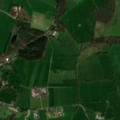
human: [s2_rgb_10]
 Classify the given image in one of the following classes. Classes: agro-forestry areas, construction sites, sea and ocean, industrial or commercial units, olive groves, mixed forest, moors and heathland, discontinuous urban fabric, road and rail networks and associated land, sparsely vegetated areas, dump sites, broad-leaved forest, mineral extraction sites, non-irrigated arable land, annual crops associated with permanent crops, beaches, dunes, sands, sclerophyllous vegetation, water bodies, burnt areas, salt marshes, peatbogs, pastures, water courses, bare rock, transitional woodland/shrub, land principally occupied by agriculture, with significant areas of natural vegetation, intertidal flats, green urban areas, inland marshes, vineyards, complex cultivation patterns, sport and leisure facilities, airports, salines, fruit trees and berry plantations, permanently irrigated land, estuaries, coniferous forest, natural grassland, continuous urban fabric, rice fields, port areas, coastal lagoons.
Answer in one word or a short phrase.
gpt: pastures, mixed forest